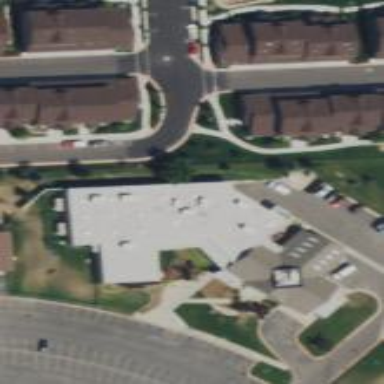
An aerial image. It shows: Animal shelter housed in building.